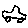
Label: car